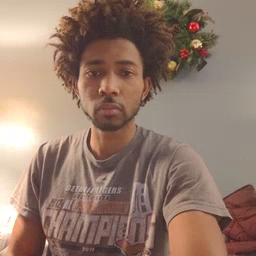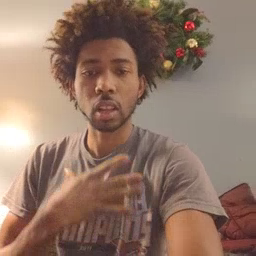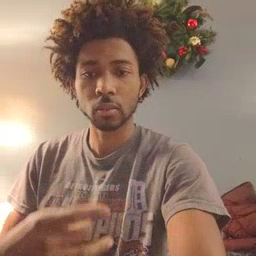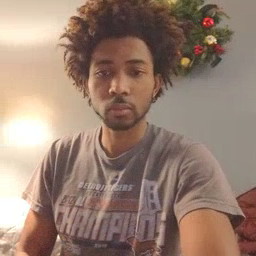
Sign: like